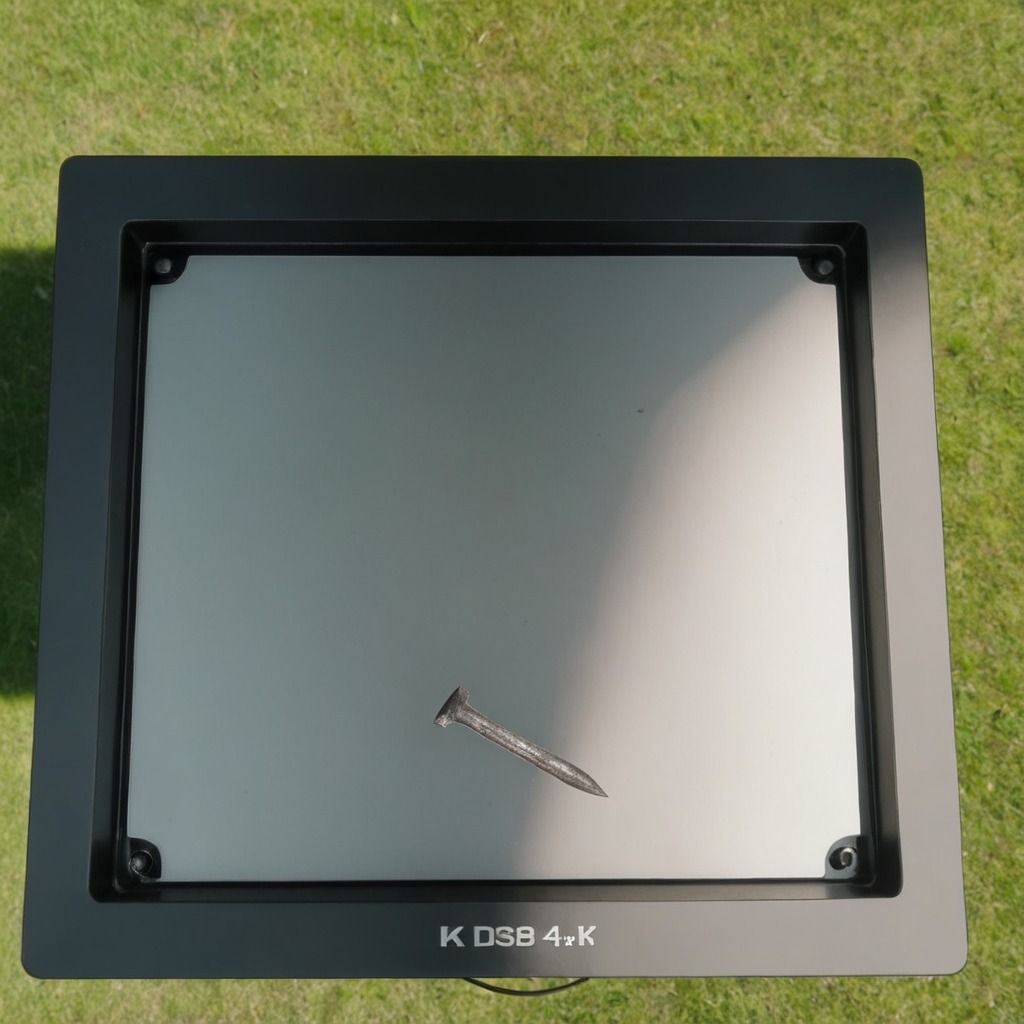
An iron nail is lying on a clean utility table in a temporary outdoor tool station afternoon light present textured surface.